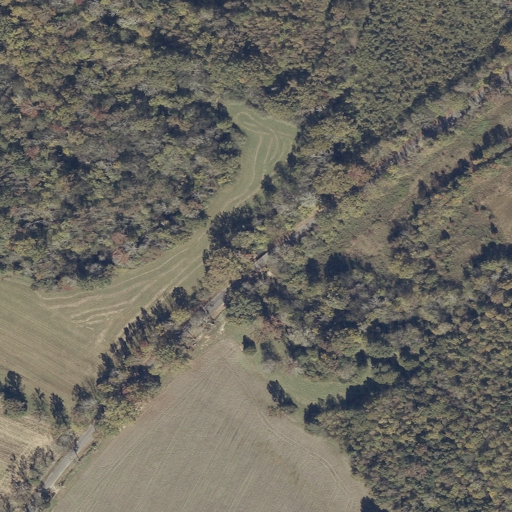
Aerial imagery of valley in Alabama named King Cove containing pasture, woody wetlands, deciduous forest, open development, cultivated crops, mixed forest, and low intensity development